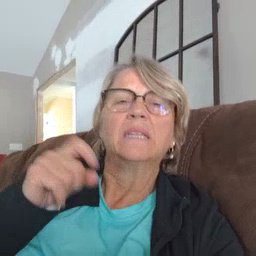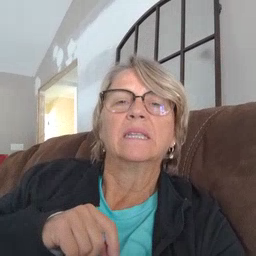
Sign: fast